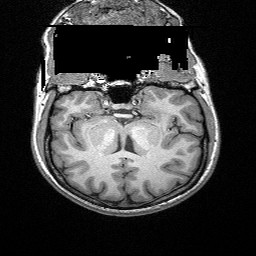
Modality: T1w
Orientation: sagittal
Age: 25
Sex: female